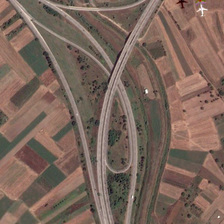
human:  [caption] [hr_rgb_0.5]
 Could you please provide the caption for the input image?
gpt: many green and khaki farmlands are near a viaduct with a plane near it .

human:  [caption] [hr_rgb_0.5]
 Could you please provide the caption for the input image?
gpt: many green and khaki farmlands are near a viaduct with a plane near it .

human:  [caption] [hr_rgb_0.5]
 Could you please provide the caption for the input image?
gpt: many green and khaki farmlands are near a viaduct with a plane near it .

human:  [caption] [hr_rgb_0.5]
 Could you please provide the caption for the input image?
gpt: many green and khaki farmlands are near a viaduct with a plane near it .

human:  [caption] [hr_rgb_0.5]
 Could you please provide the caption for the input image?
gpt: many green and khaki farmlands are near a viaduct with a plane near it .